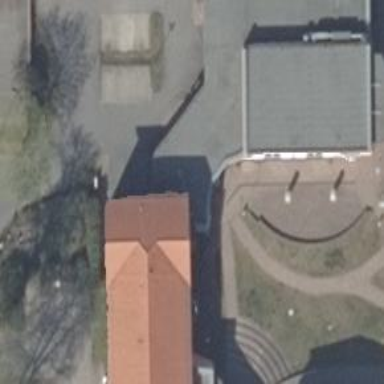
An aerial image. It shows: View of roof edge.